Question: I have this problem with one of my UILabels, I would like to have the text that it displays begin being drawn at the top left of the label rather than the middle left.
Current screen:

As you can see the word "Description" in the label appears in the centre and to the left of the label. I would like it to start at the top-left instead. How do I implement this either programatically or in IB?
Thanks,
Jack
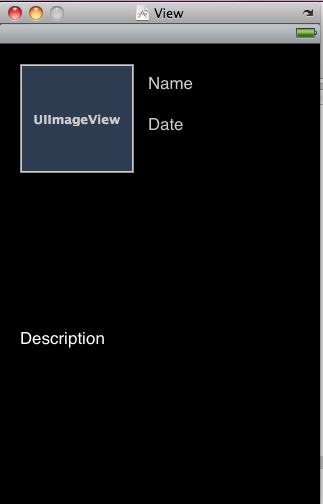
Answer: Changing the Description label to a UITextView pretty much solved my problem. It allowed for multiple lines of text and was much simpler to implement. Also looked a little prettier.
Thanks for your help, particularly Daniel.
Jack